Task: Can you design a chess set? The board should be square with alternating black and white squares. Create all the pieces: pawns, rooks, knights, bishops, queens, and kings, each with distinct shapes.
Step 1128:
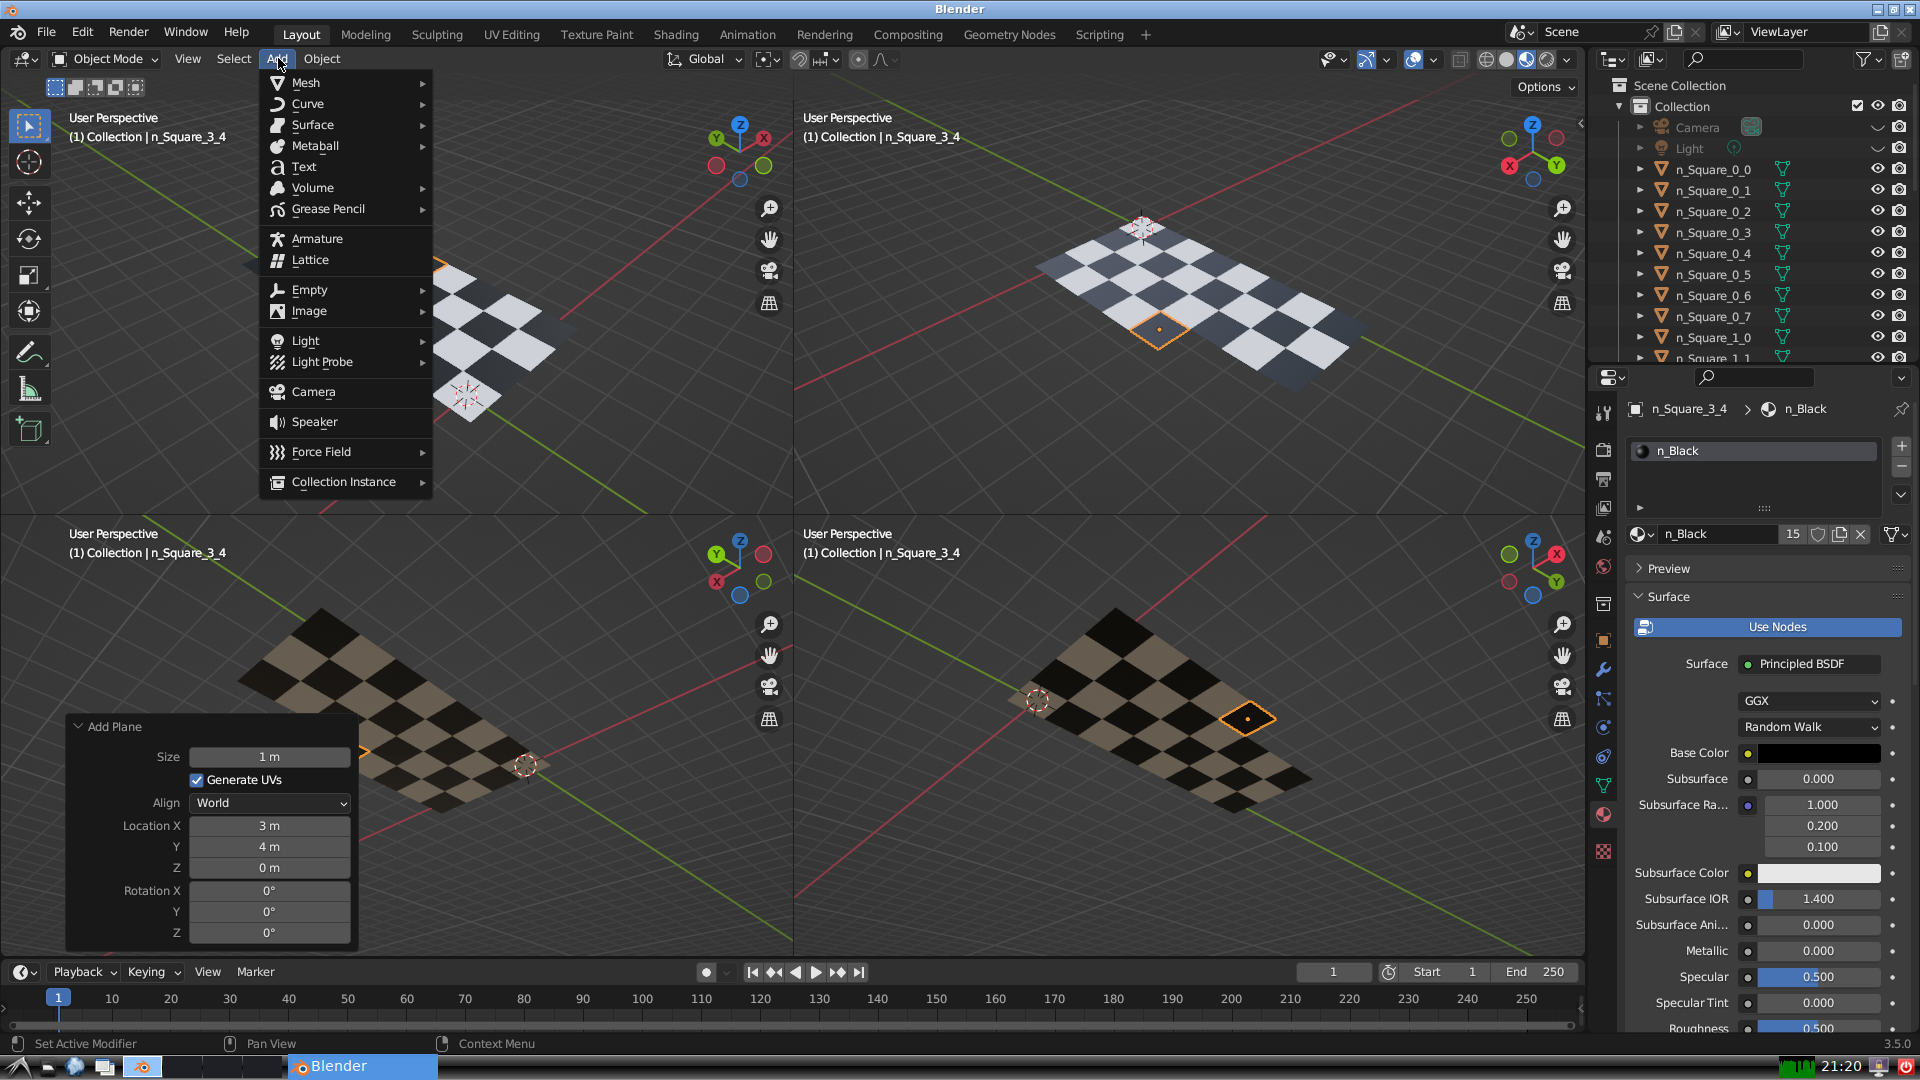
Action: {"mouse_move": [304, 82]}